Question:
I am a Python novice.
I know the "line.rstrip()" would print extra space between each line while I using a for loop to open a txt file. But the" line = line.rstrip() " doesn't.
However,I just don't understand the logic behind this difference. Why line.strip() could print extra space? Could someone tell me the logic behind this difference?
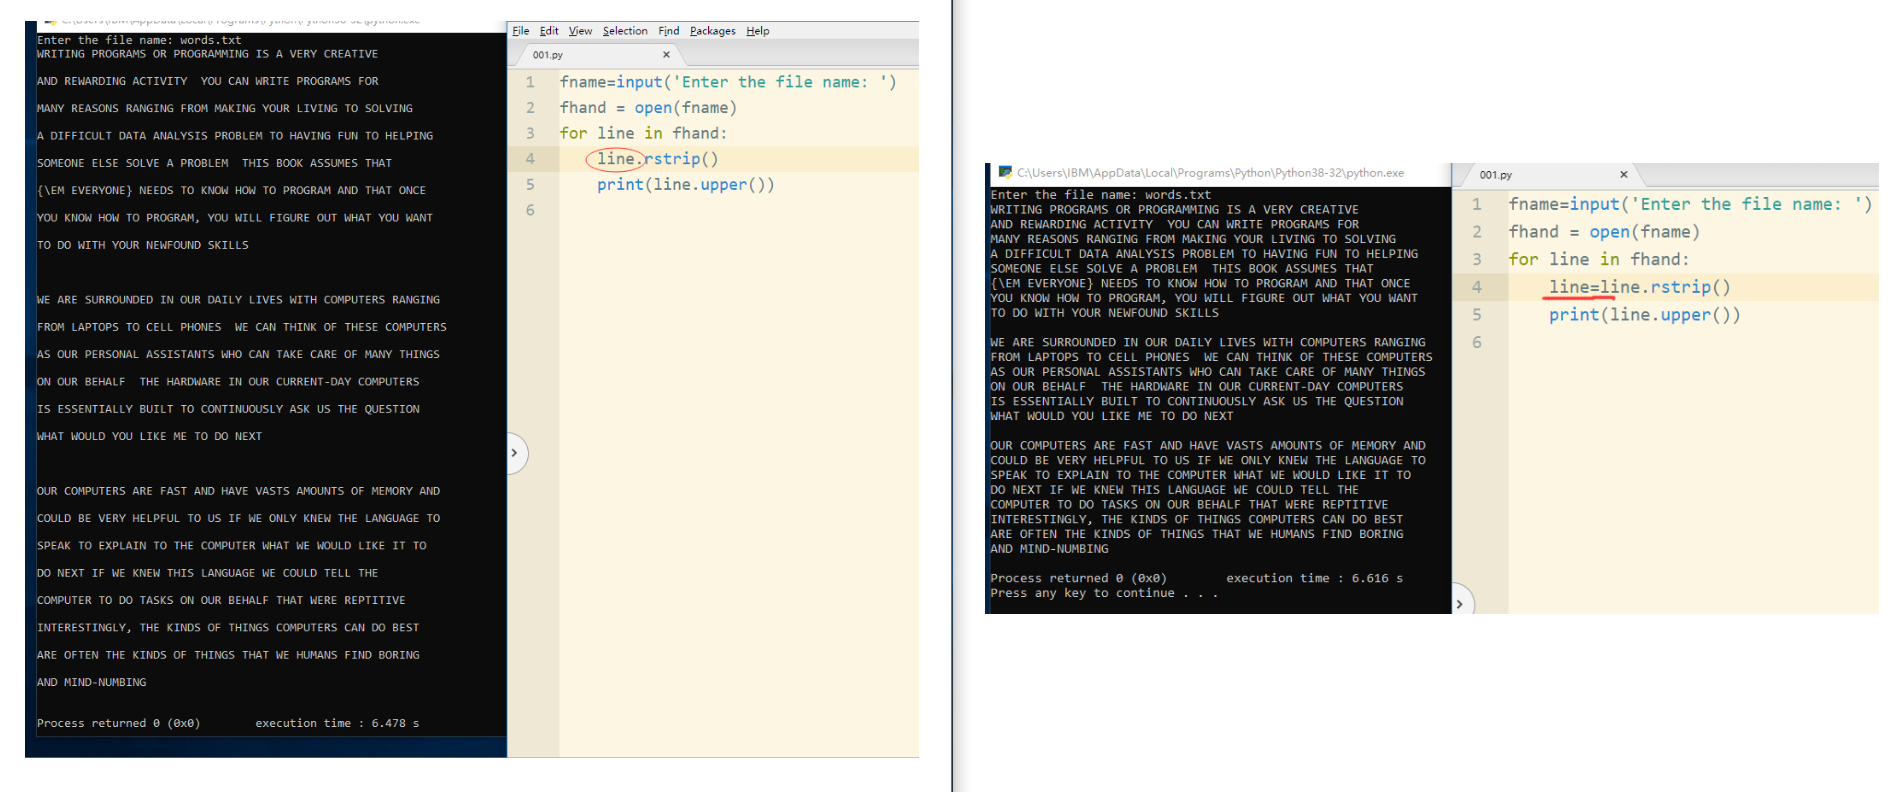
Answer: Strings are immutable, so 'line.rstrip()' returns a new string, but it isn't assigned to anything, so the string 'line' refers to remains unchanged.
'line = line.rstrip()' assigns the new, stripped string returned by the function to the name 'line', preserving the change.
'''
>>> line = 'abc
'
>>> line.rstrip() # returned value is not assigned a name
'abc'
>>> line # line still names original, immutable string
'abc
'
>>> line = line.rstrip() # line names the new string
>>> line
'abc'
'''